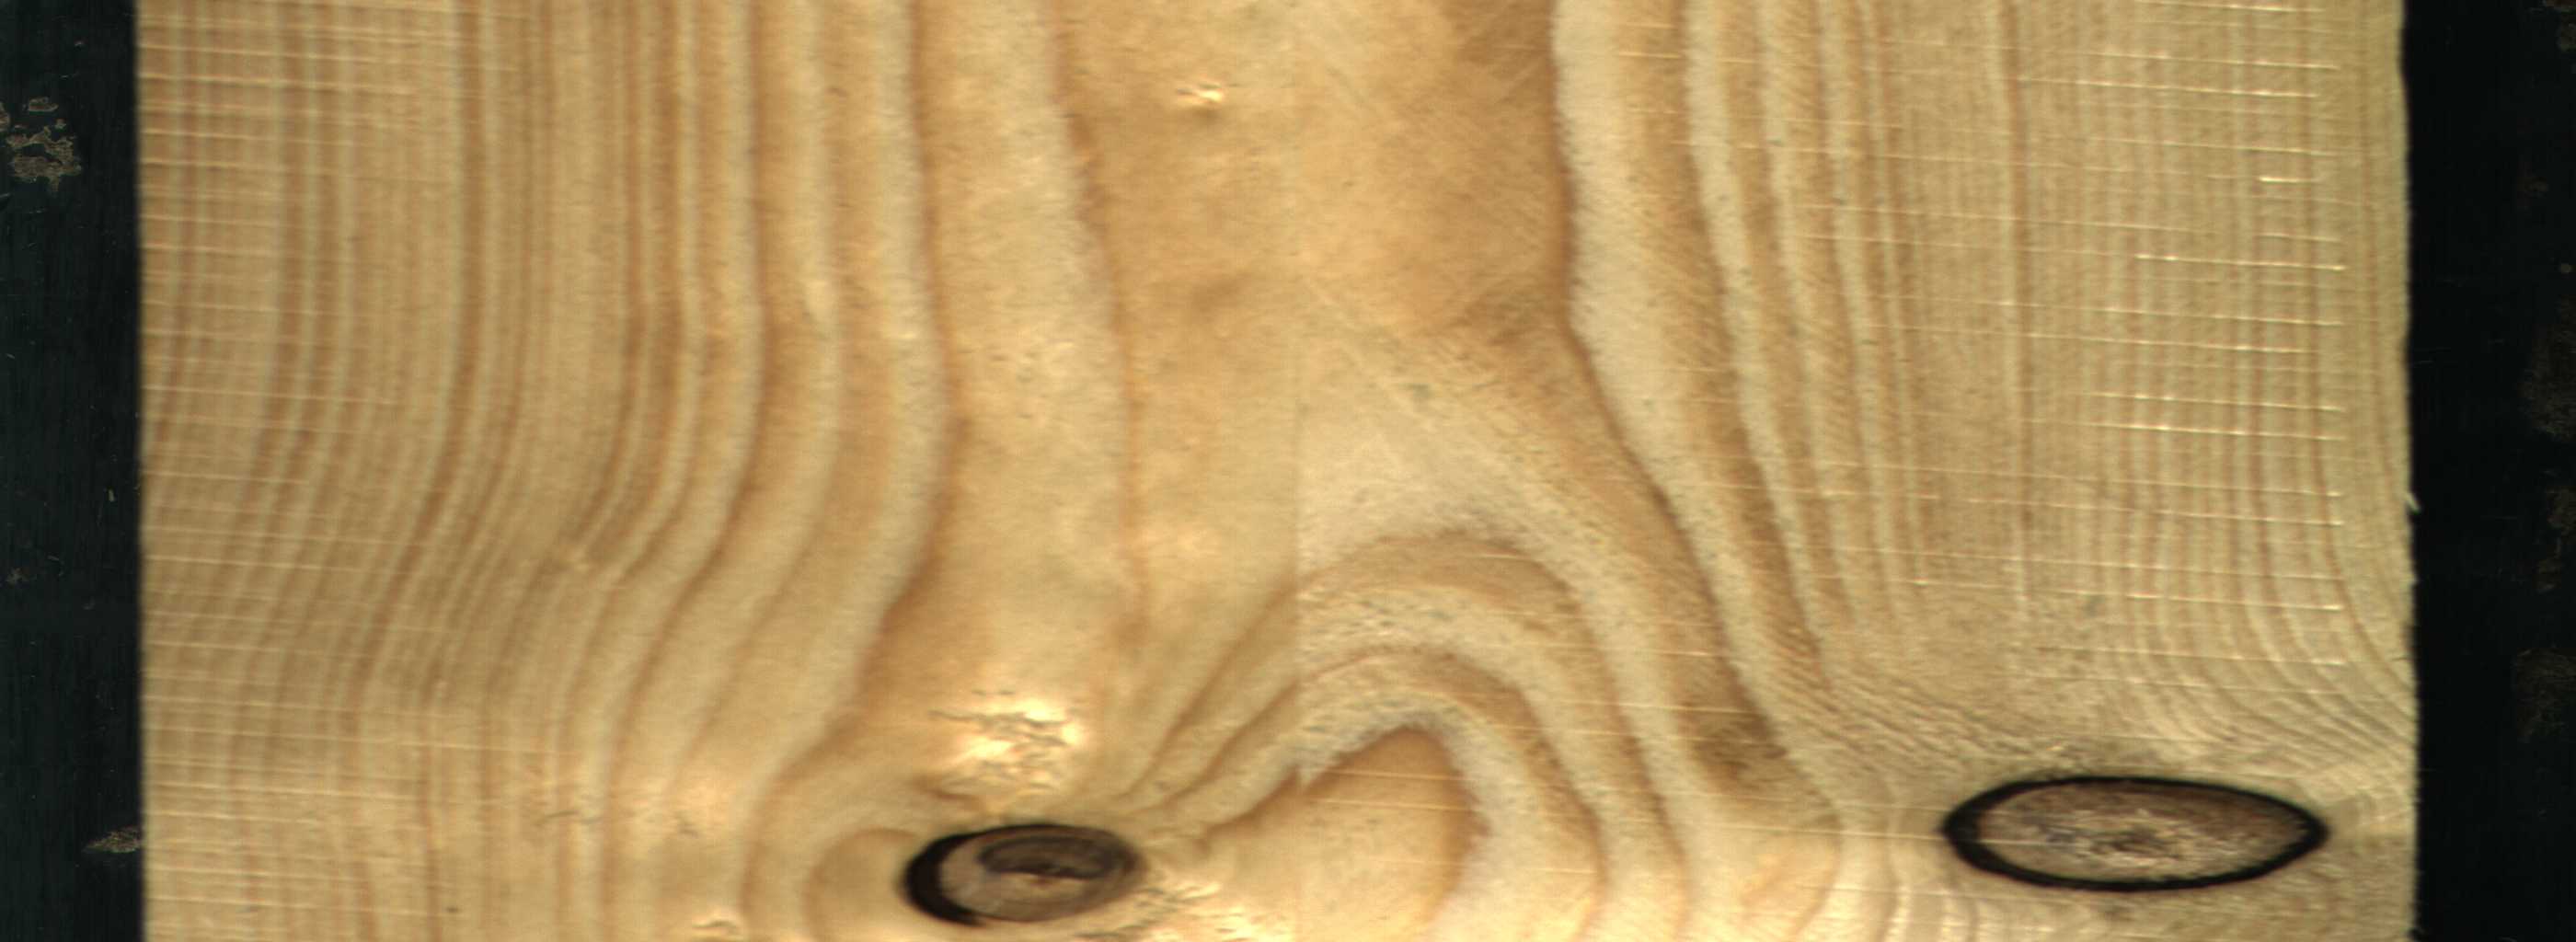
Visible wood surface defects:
Dead_Knot
Dead_Knot